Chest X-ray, AP view. Patient: 42 years old, sex M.
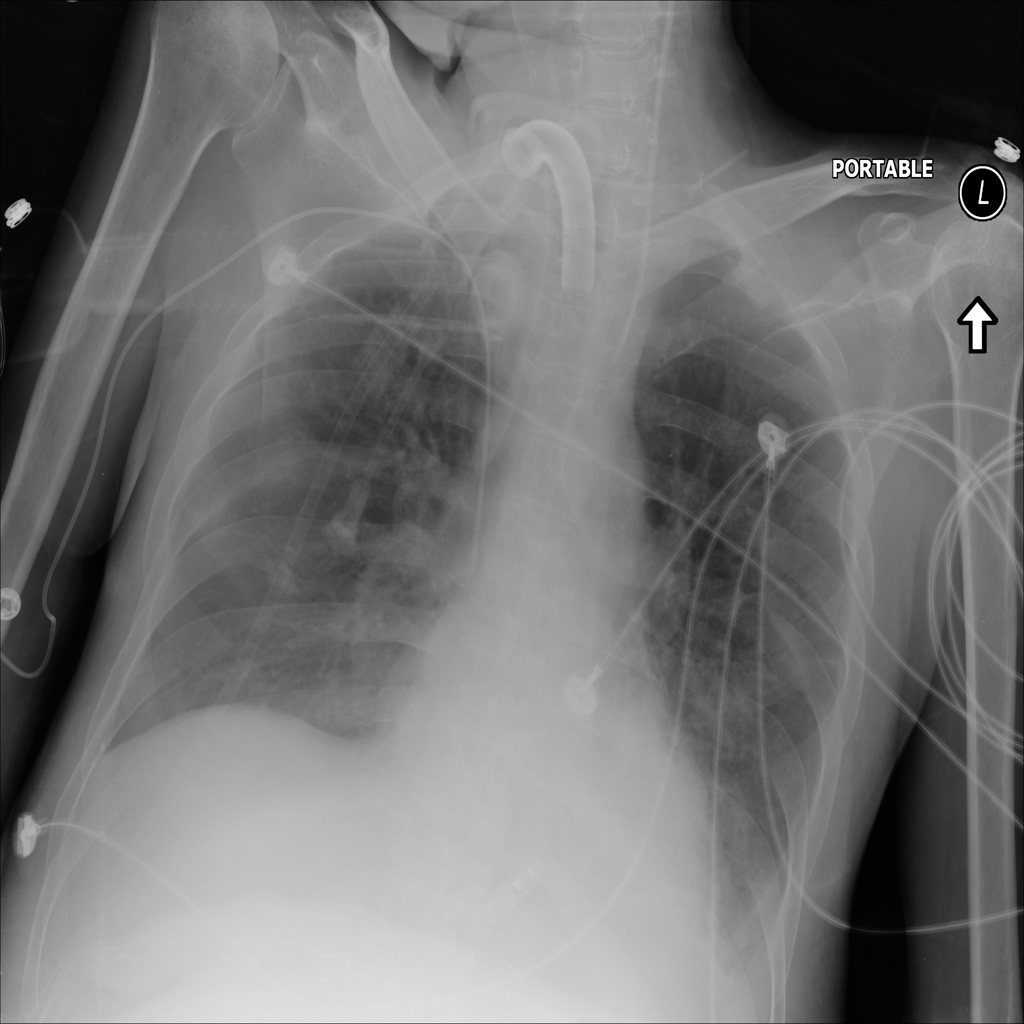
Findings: Effusion, Infiltration